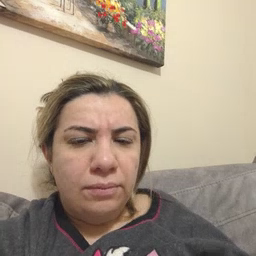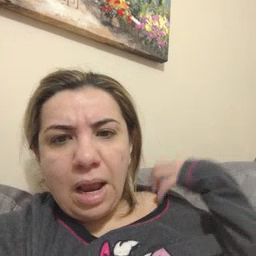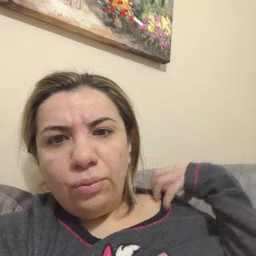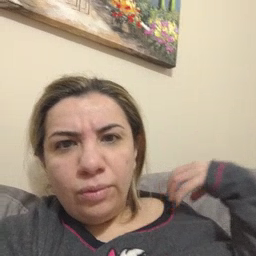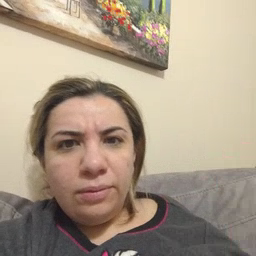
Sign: outside